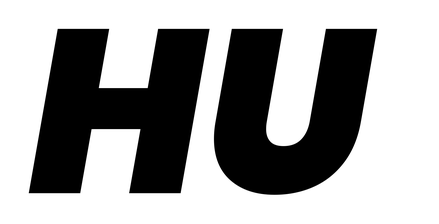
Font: Poppins-BlackItalic